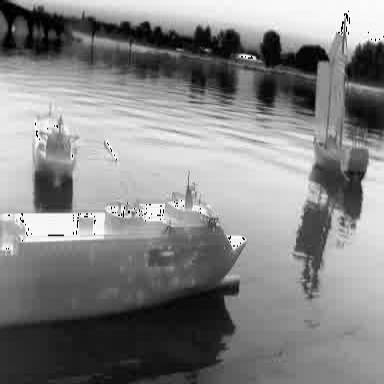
There is a liner in the infrared image.